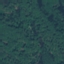
Label: Forest